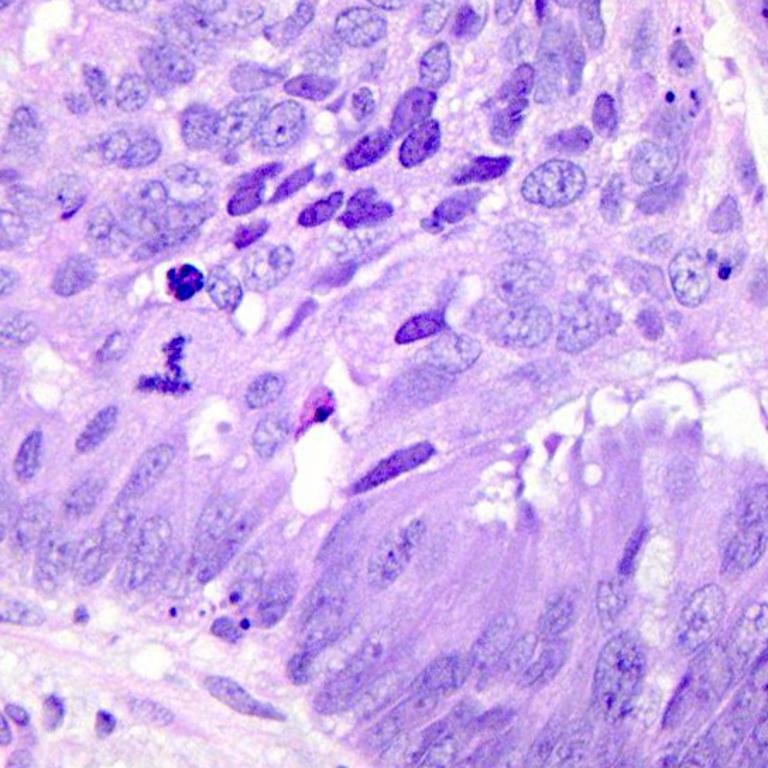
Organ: colon
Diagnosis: adenocarcinomas